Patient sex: M
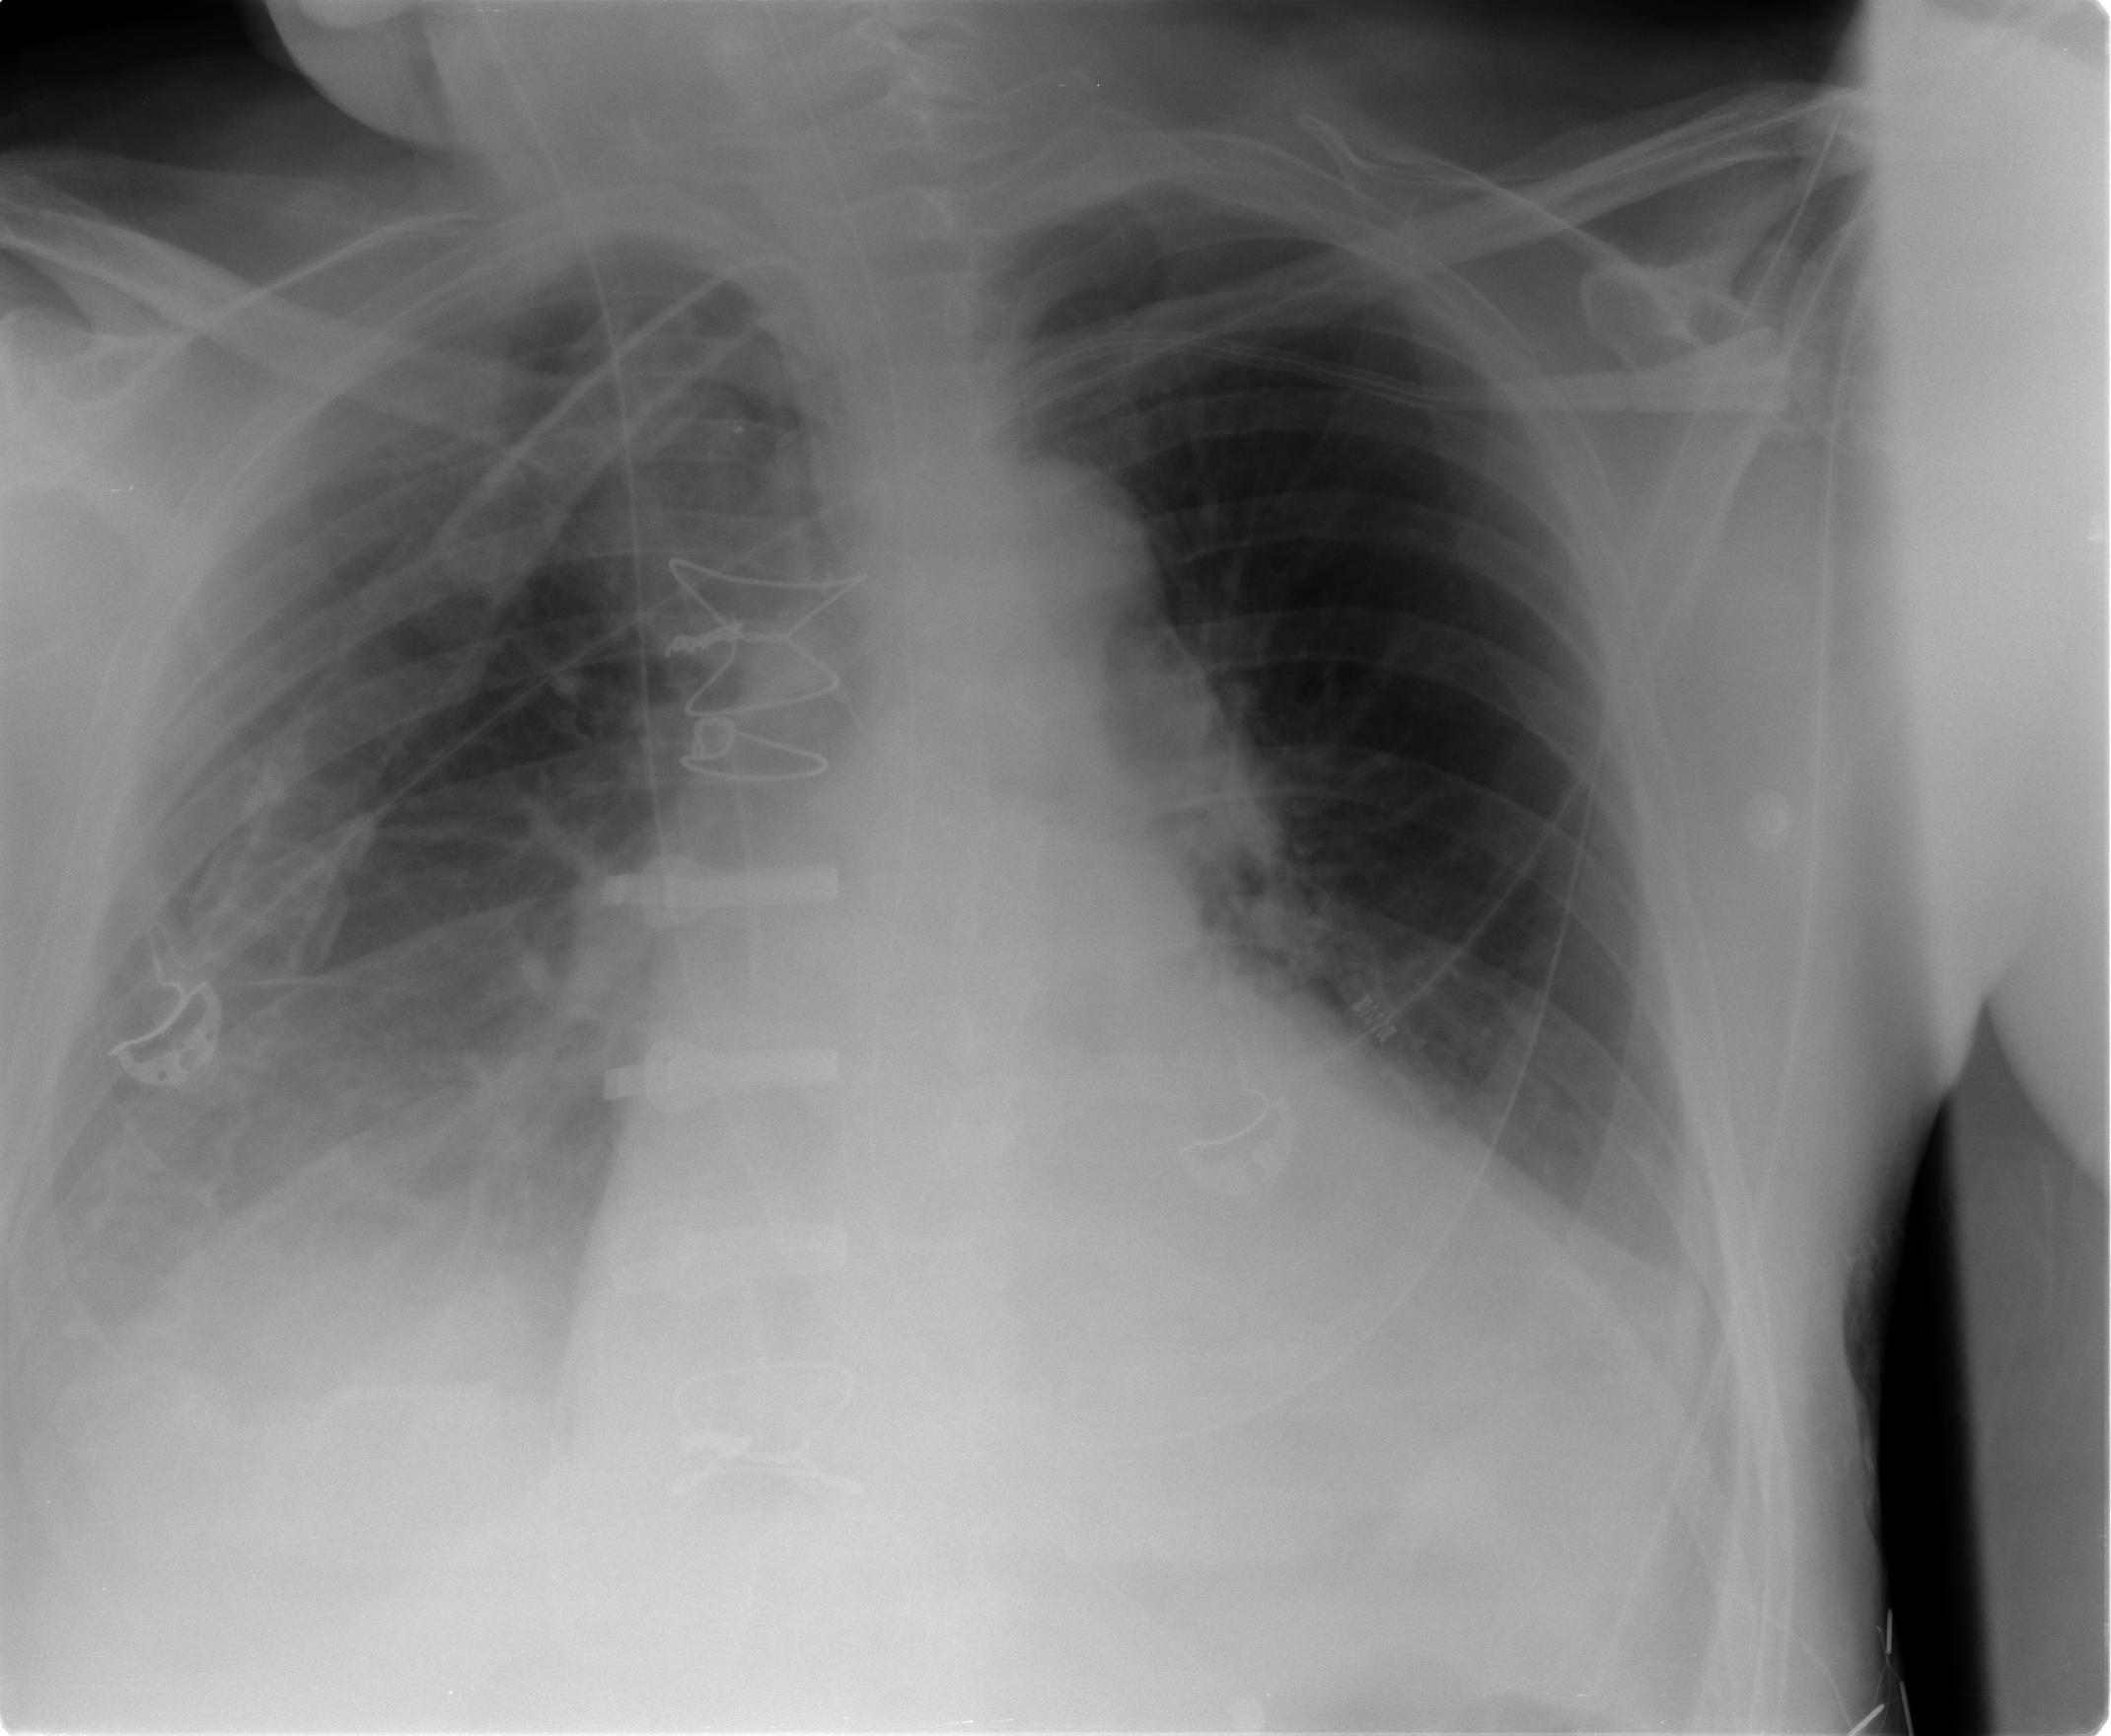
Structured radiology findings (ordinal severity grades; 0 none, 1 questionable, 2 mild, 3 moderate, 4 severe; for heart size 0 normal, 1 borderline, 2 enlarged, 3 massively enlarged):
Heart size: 2
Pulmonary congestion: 1
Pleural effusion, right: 2
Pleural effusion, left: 2
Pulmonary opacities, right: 0
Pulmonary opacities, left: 0
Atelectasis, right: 2
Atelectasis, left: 3